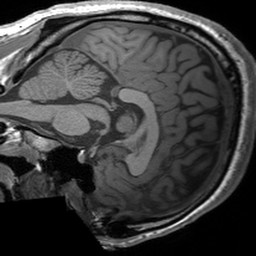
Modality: T1w
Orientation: sagittal
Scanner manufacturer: siemens
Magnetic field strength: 3 T
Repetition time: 1.54 s
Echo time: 0.00234 s